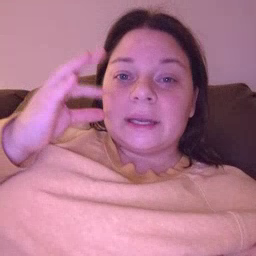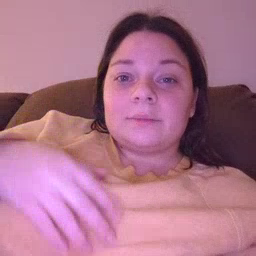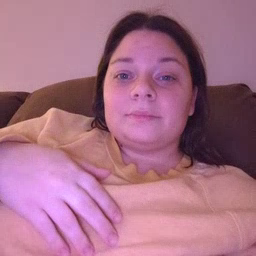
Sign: kitty